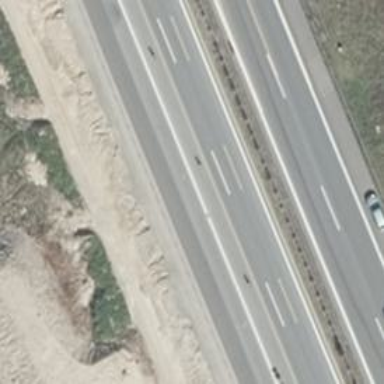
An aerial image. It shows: Asphalt motorway.